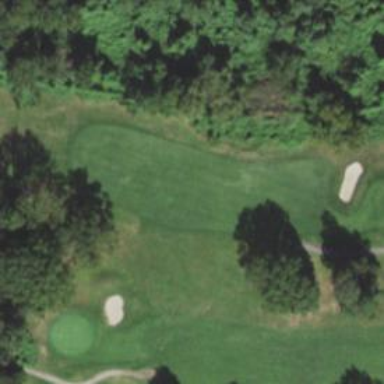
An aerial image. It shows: Grassy area designated as golf fairway.